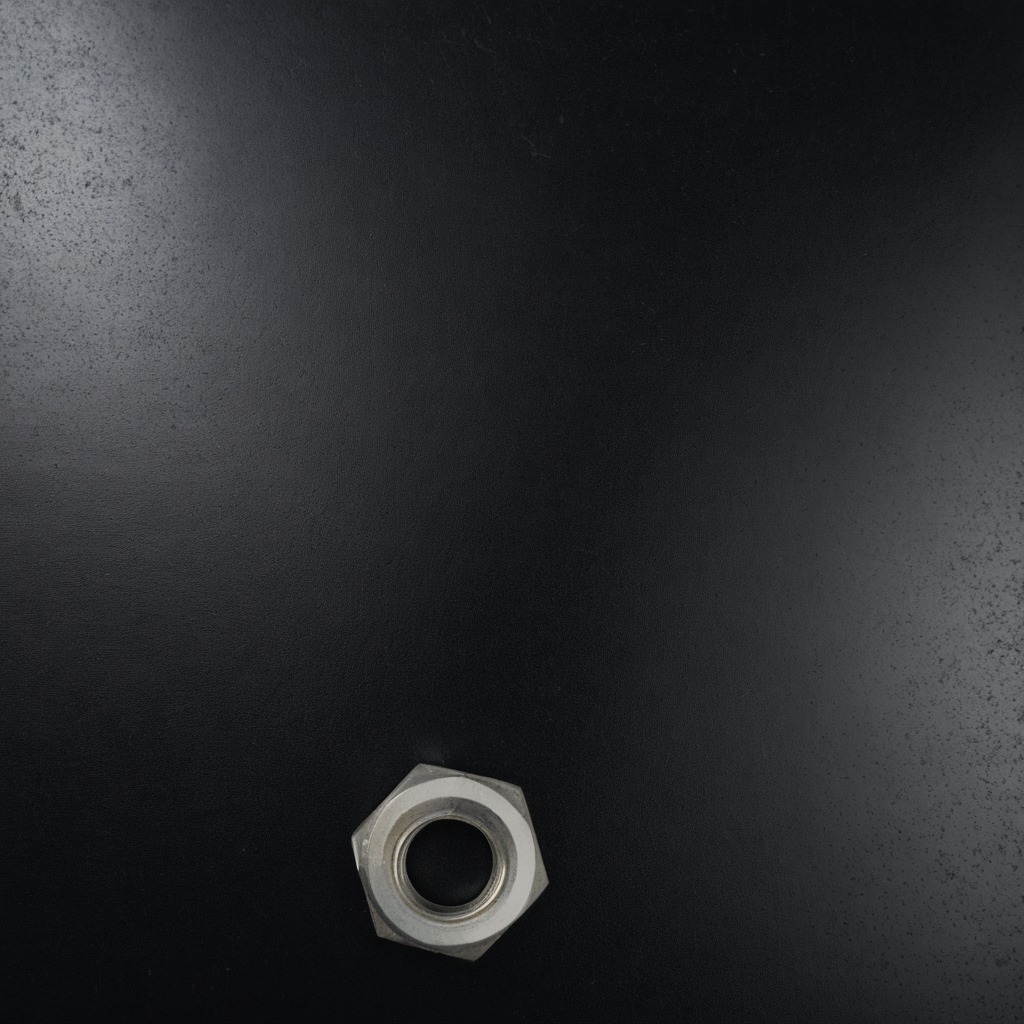
A metal nut lying on a clean granite tabletop covered with a black rubber mat inside a workshop at night dim ambient light soft shadows worn but beneath the mat